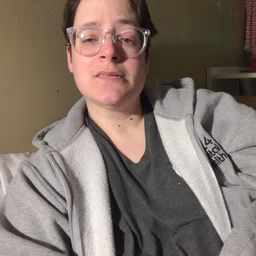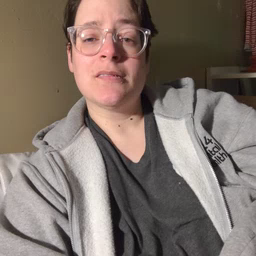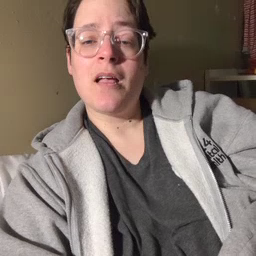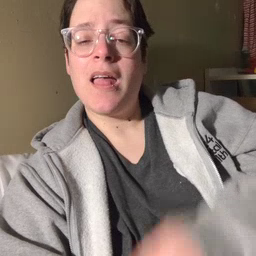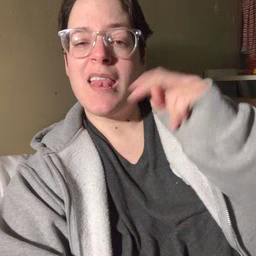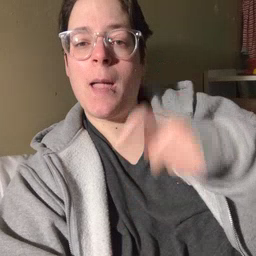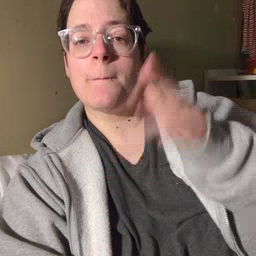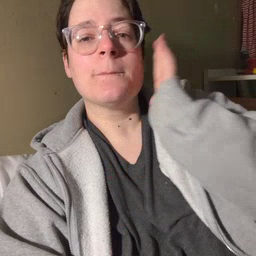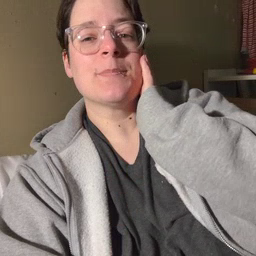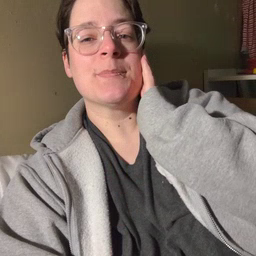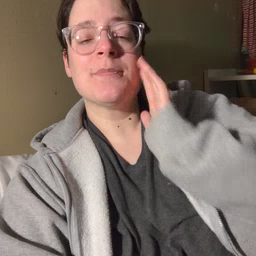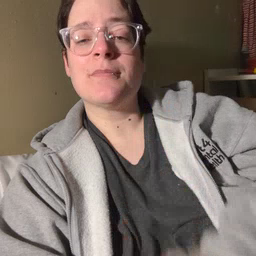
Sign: nap